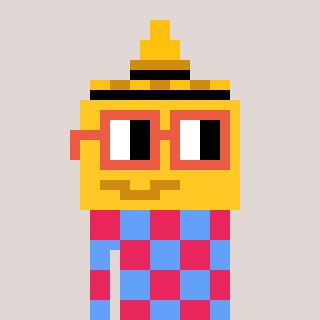
a pixel art character with square orange glasses, a mustard-shaped head and a blue-colored body on a warm background